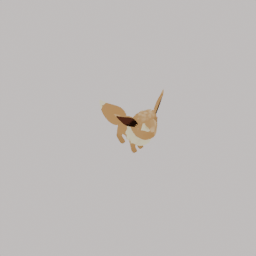
Label: animals